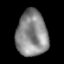
Tissue: lung
Cell type: Epithelial cells
Senescence score: 0.1792
Nuclear area (px): 1398
Mean DAPI intensity: 137.112